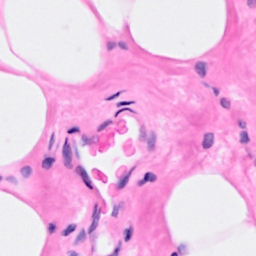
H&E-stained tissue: Breast